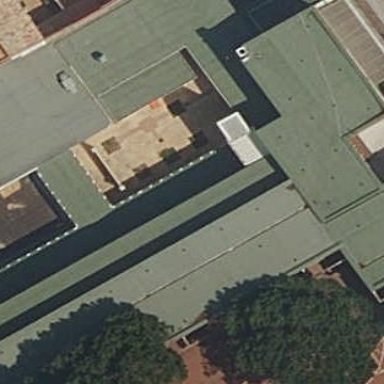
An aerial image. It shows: Part of building.